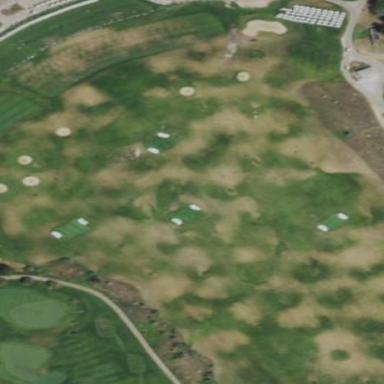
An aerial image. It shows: Golf pitch.